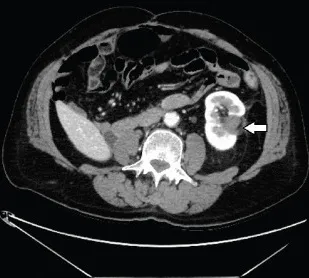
Axial CT image shows the hypo-enhancing ablation zone without enhancing residual tumor (arrow).
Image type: radiology (ct)